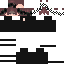
A female skeleton skin with dark skin, wearing brown bald dressed in a black tshirt and black pants, featuring a closed mouth.